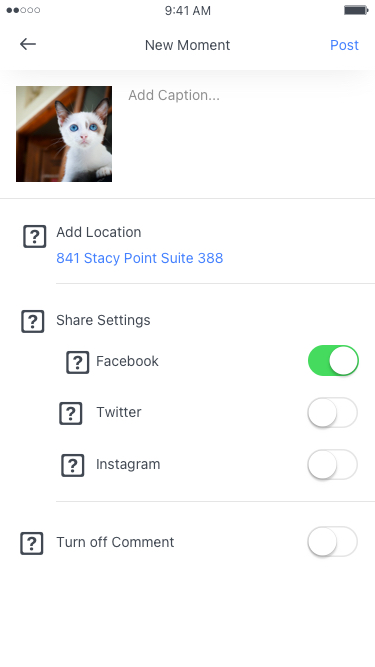
Text in this UI design:
Turn Off Comment
You can change this later by going to
the ••• menu at the top of your post
Add Location
841 Stacy Point Suite 388
Share Settings
Facebook
Twitter
Instagram
Say Something...